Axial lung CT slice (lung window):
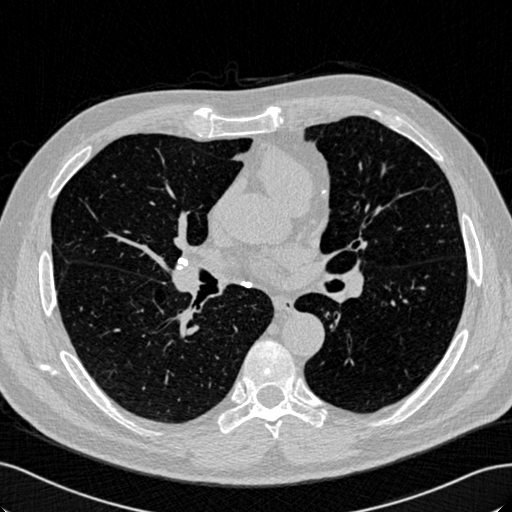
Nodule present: no